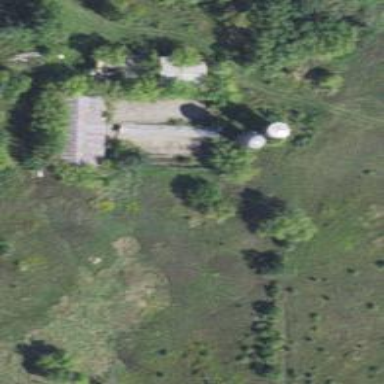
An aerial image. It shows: Silo.